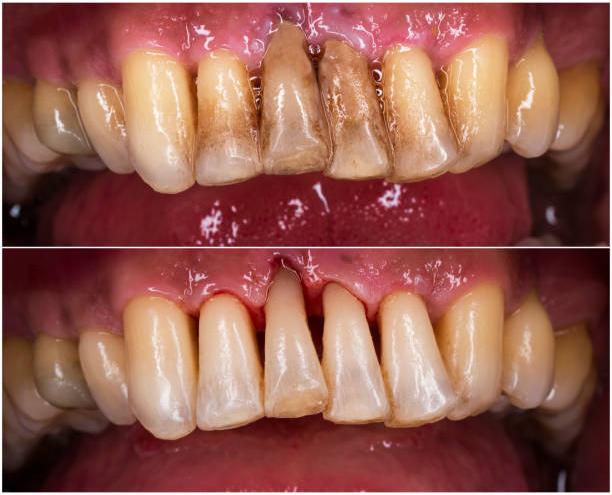
Condition: Calculus